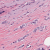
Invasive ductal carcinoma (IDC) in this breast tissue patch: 1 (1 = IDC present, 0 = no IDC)